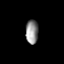
Tissue: prostate
Cell type: NK cells
Senescence score: 0.3571
Nuclear area (px): 296
Mean DAPI intensity: 142.794